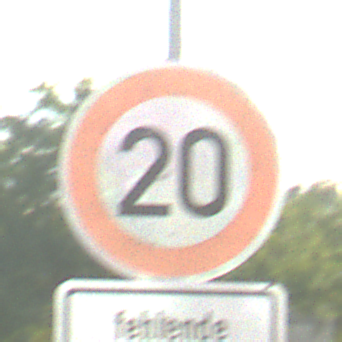
Verkehrszeichen: Geschwindigkeit20
Zusatzzeichen unten: HinweiseAufGefahrenDurchVerbaleAngabe7
Umgebung: Outdoor, RoadRail
Tageszeit: MorningAfternoon
Wetter: PartlyCloudy
Licht: Natural
Jahreszeit: NotSpecified
Kontrast: HighContrast